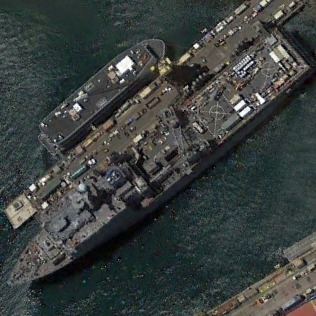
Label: combat